Field crop: maize
Growth stage: 2
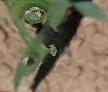
Species: maize